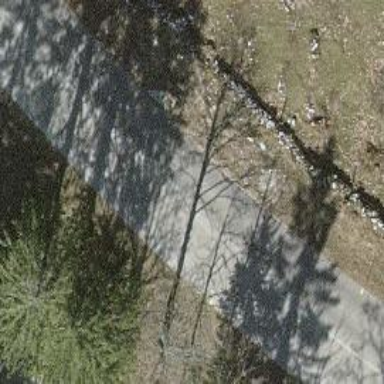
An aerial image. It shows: Tertiary road.